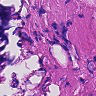
Metastatic tissue present: no